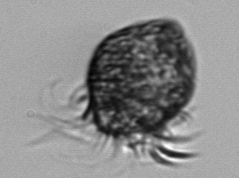
Label: Strombidium_morphotype1